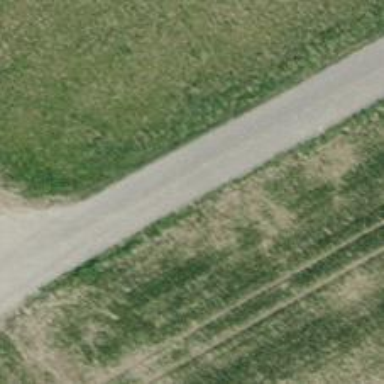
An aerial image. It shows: Asphalt track with grade1 surface.